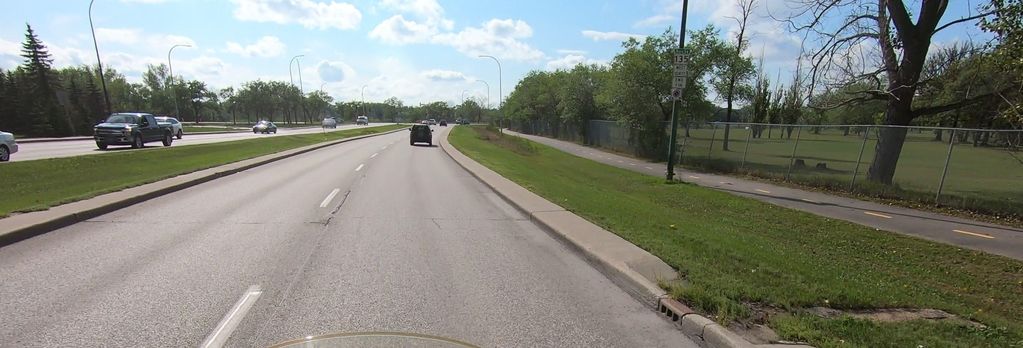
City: winnipeg